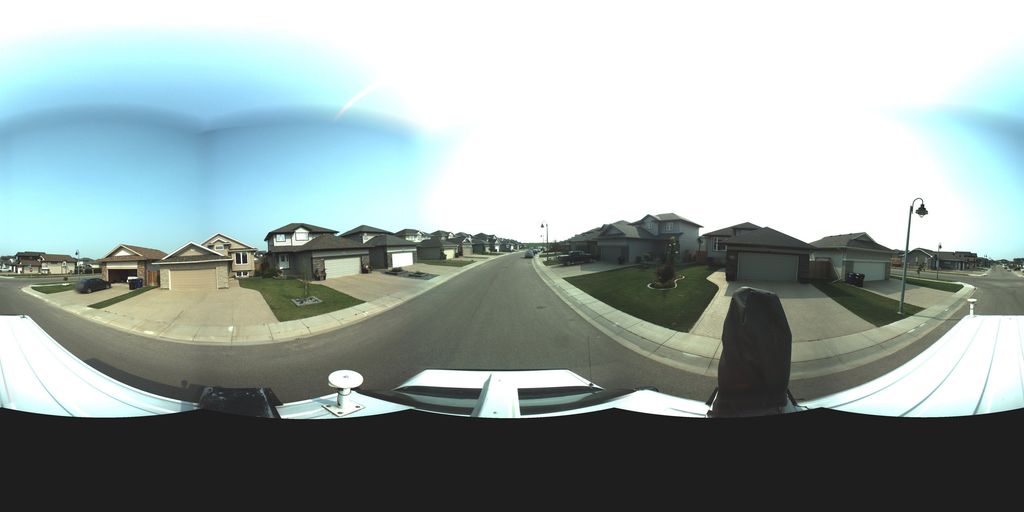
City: saskatoon